Question: I tried to apply VCLStyle for TLinkLabel.
Sadly, I can not display underline(sentece of A Tag)
'''
TLinkLabel.Caption := 'Sma<a>pl</a>e';
'''
How do I solved this ?
To solve this problem, but a tag is not appeared likely this "Sample"

'''
procedure TgLinkLabelHook.Paint(Canvas: TCanvas);
var
LDetails: TThemedElementDetails;
ParseStr: String;
DrawRect: TRect;
DC: HDC;
TextSize: TSize;
SaveFont: HFont;
ThemeTextColor: TColor;
begin
ParseStr := ParseLinks;
LDetails := StyleServices.GetElementDetails(tbPushButtonPressed);
DC := GetDC(0);
try
SaveFont := SelectObject(DC, TLinkLabel(Control).Font.Handle);
try
GetTextExtentPoint32(DC, PWideChar(ParseStr), Length(ParseStr), TextSize);
finally
SelectObject(DC, SaveFont);
end;
finally
ReleaseDC(0, DC);
end;
Canvas.Font := TLinkLabel(Control).Font;
Canvas.Font.Style := Canvas.Font.Style + [fsUnderline];
Canvas.Font.Size := TLinkLabel(Control).Font.Size;
if StyleServices.GetElementColor(LDetails, ecBodyTextColor, ThemeTextColor) then
Canvas.Font.Color := ThemeTextColor;
// DrawRect := Rect(0, 0, TextSize.cx, TextSize.cy);
DrawRect := Control.ClientRect;
DrawControlText(Canvas, LDetails, ParseStr, DrawRect, DT_VCENTER or DT_CENTER);
end;
procedure TForm8.FormCreate(Sender: TObject);
begin
TStyleManager.Engine.RegisterStyleHook(TLinkLabel, TgLinkLabelHook);
end;
'''
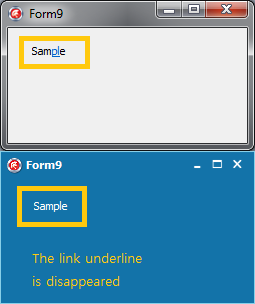
Answer: Use the <URL> function:
'''
StyleServices.DrawText(Canvas.Handle, LDetails, ParseStr, DrawRect, DT_VCENTER or DT_CENTER, Canvas.Font.Color);
'''
instead of <URL>. This function uses the default control font settings, so it simply ignores the settings you've done. On its first line it takes the font from the assigned control, what set the canvas font to the default control's font:
'''
Canvas.Font := TWinControlClass(Control).Font;
'''
Note, that it's not possible to use custom colors for label links because they are rendered by the system. There are only two workarounds to change them, either you can set the system colors used for the link font rendering or parse and render the label caption completely by your own, what makes 'TLinkLabel' usage useless.